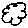
Label: cloud